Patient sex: M
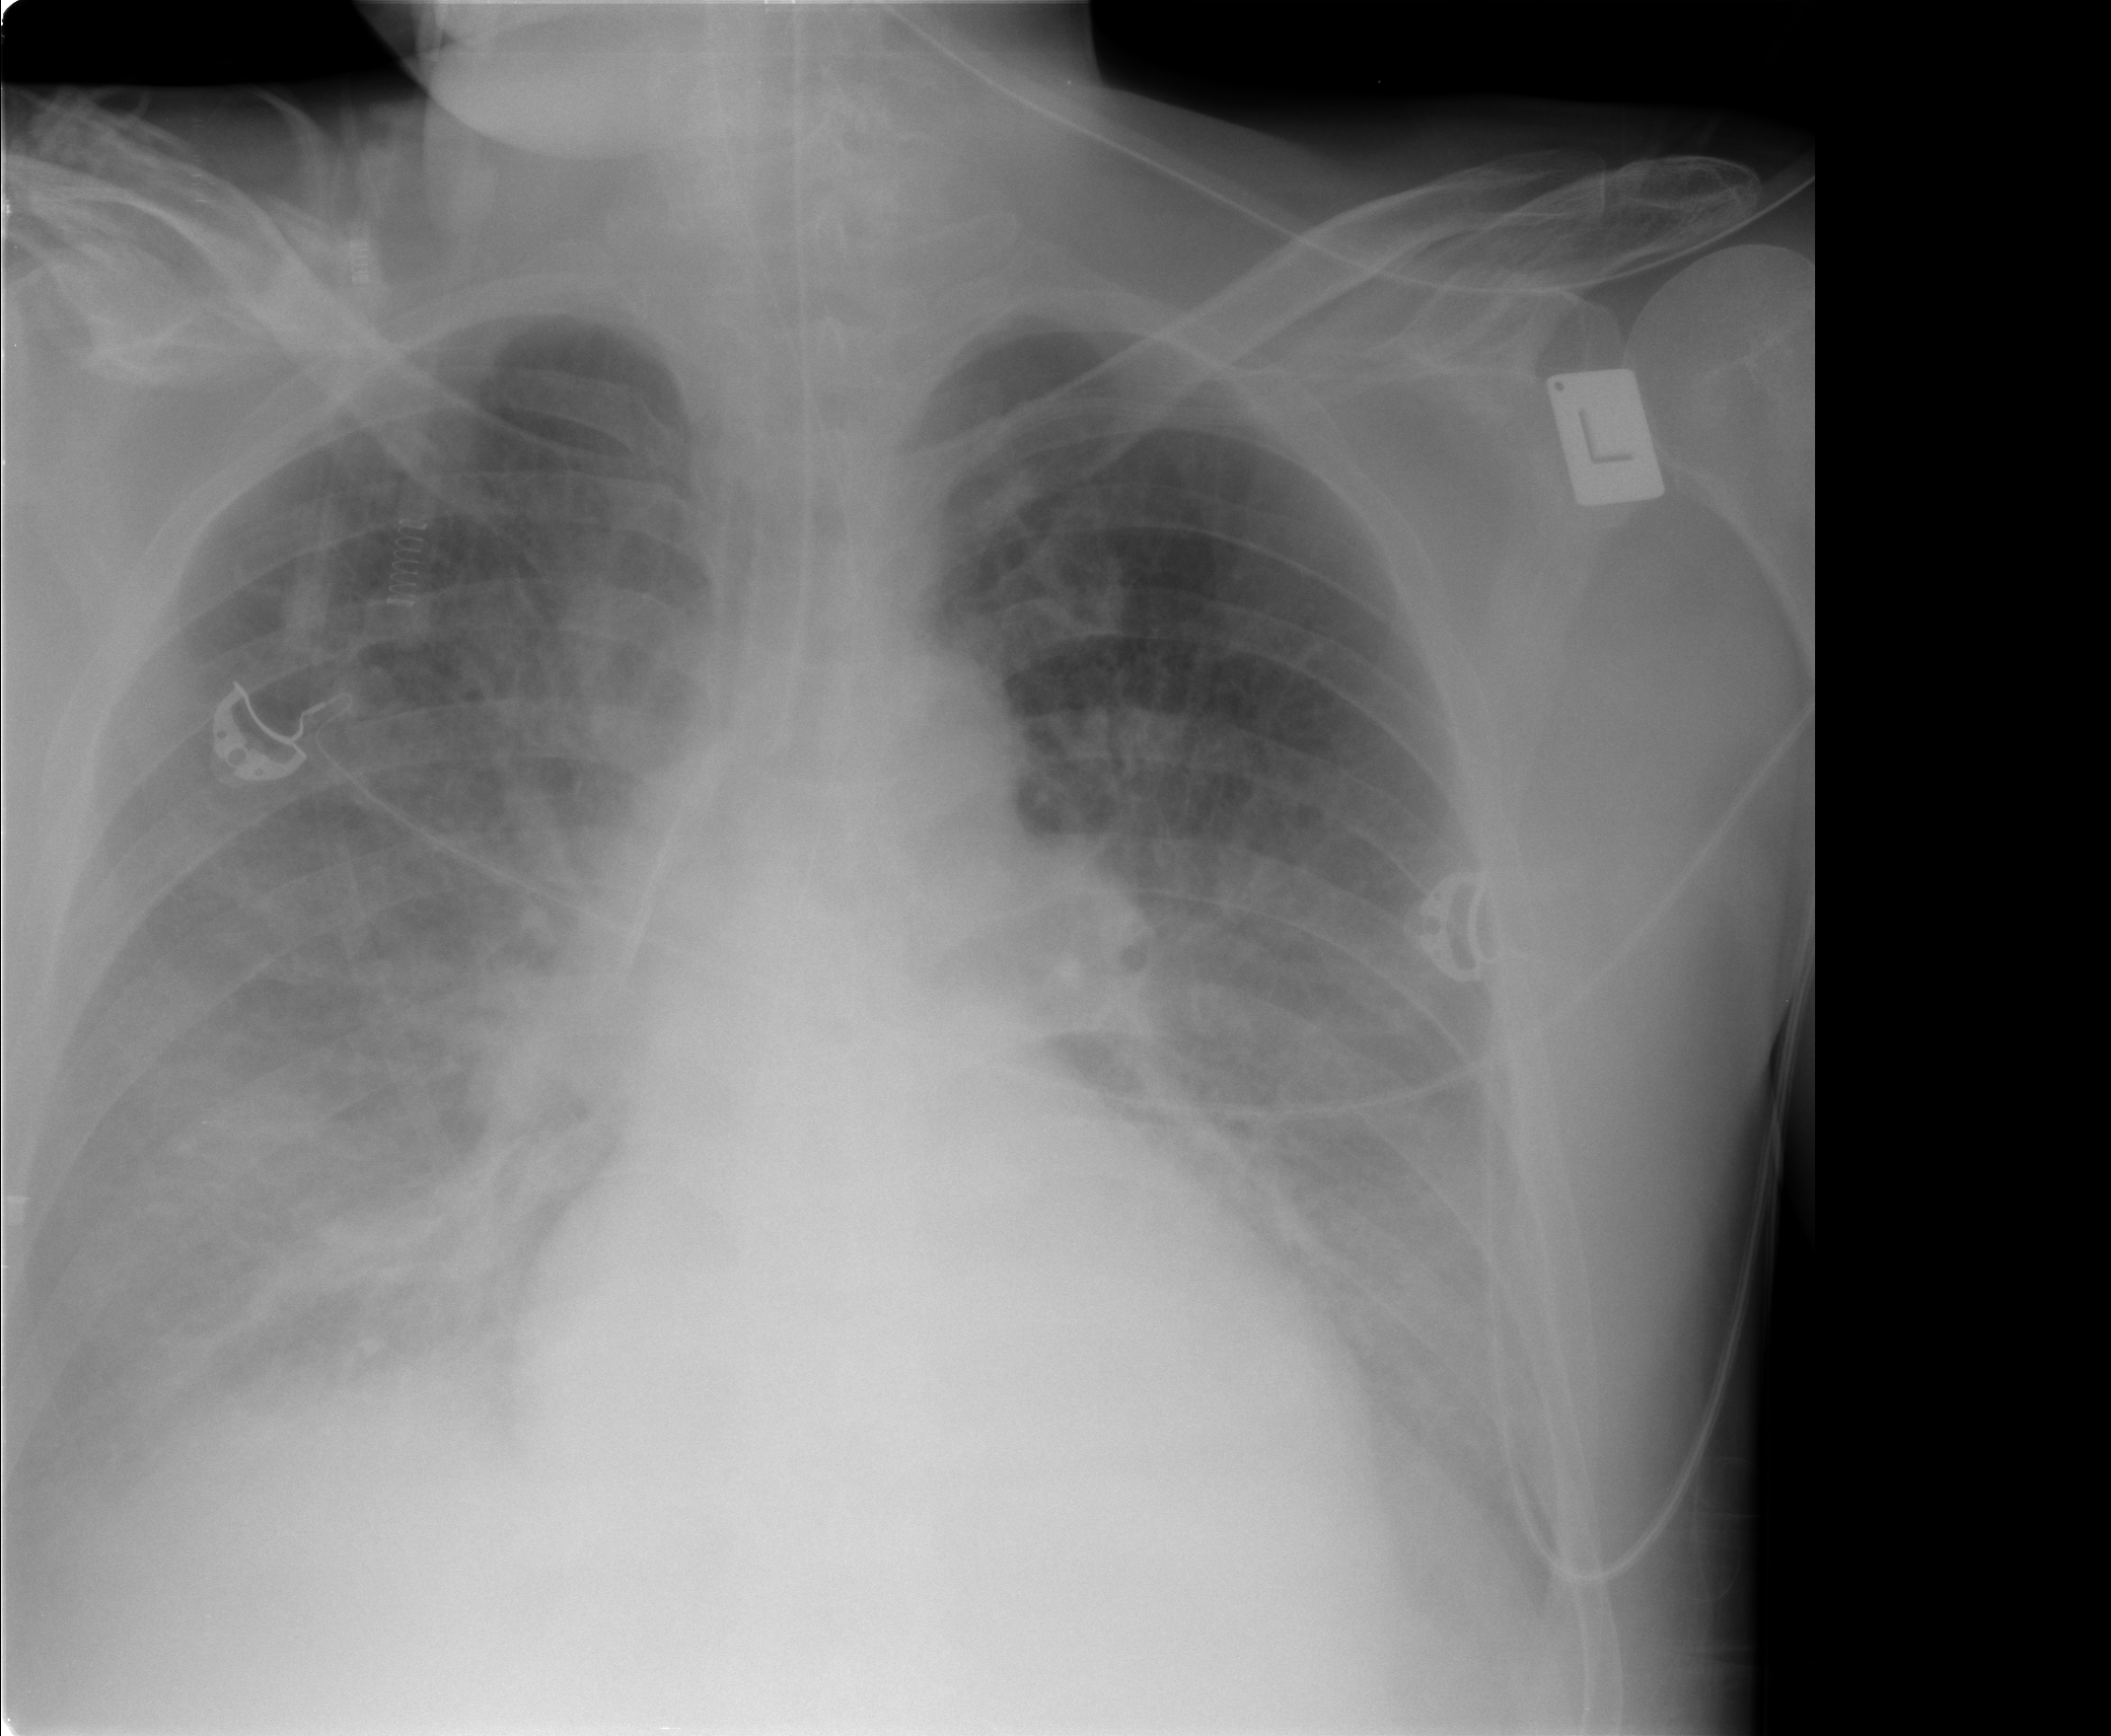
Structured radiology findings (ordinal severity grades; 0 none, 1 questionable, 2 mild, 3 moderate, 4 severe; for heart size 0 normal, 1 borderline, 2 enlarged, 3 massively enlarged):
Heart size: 0
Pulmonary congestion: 0
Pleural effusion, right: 3
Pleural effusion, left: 2
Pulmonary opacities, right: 1
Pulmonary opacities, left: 1
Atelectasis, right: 2
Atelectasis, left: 2